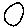
Label: circle